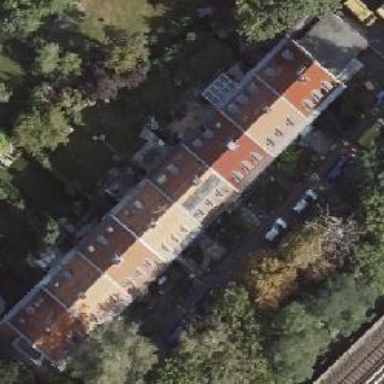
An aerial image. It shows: Terrace building with gabled roof.